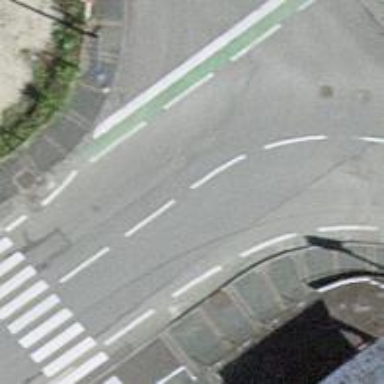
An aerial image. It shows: Secondary road with designated cycleway.